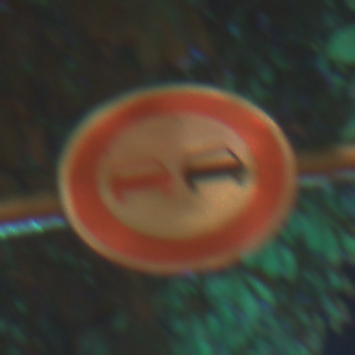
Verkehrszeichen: Ueberholverbot
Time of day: Night
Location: Outdoor (Urban)
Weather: PartlyCloudy
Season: NotSpecified
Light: Artificial